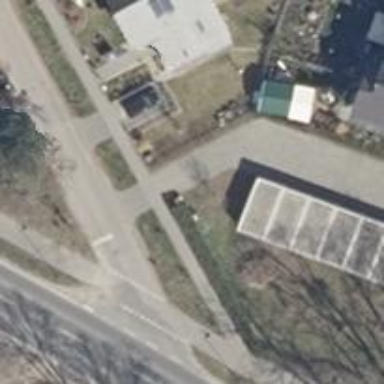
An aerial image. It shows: Sidewalk along the footway.